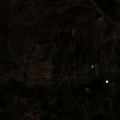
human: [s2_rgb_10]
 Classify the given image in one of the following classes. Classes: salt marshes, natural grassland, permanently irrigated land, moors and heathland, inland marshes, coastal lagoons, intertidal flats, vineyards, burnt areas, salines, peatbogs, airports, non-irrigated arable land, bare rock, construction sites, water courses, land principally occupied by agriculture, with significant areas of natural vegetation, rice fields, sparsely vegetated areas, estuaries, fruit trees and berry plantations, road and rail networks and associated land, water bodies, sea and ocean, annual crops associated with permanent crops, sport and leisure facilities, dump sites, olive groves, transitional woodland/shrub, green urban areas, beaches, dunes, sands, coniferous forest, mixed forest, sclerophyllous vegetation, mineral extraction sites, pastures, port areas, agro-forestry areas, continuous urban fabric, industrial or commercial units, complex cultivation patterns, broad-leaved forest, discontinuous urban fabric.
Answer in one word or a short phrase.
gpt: non-irrigated arable land, olive groves, land principally occupied by agriculture, with significant areas of natural vegetation, transitional woodland/shrub